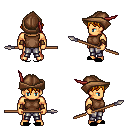
a pixel art fantasy rpg character, male body template, human, tanned skin, brown sleeveless shirt, metal pants, dark blonde short bangs hairstyle, leather cap, cloth bracers, black slippers, spear, four views (front, back, left, right), 2x2 character sprite sheet, small pixel art, hard edges, no anti-aliasing